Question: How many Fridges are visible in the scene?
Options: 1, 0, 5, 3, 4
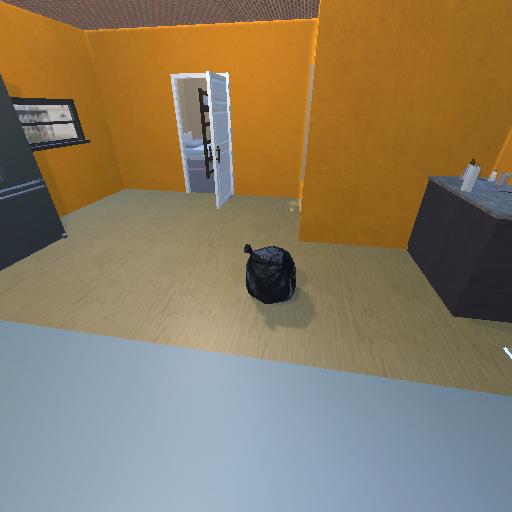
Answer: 1